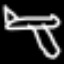
Label: airplane